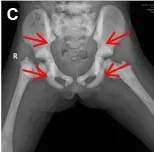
Patient x-rays. (C) Patient 2: generalized increase in bone density and typical pelvic wing "bone-in-bone" evident (arrow); high-bone density under the cartilage in the pelvis (arrow).
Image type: radiology (x_ray)